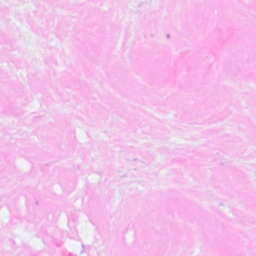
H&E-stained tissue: Breast